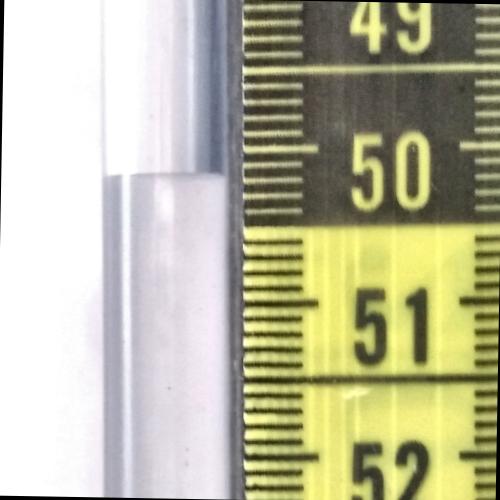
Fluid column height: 50.2 cm